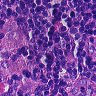
Metastatic tissue present: no